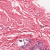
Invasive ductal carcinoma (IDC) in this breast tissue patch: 0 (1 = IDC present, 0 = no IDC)